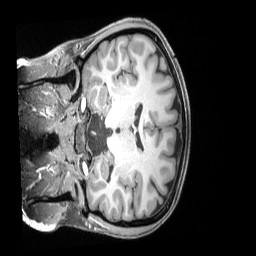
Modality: T1w
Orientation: coronal
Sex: female
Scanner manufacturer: siemens
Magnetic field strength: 3 T
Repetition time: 2.4 s
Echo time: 0.00222 s